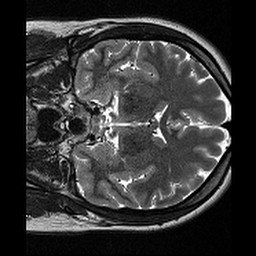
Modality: T2w
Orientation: coronal